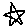
Label: star